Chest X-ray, AP view. Patient: 27 years old, sex M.
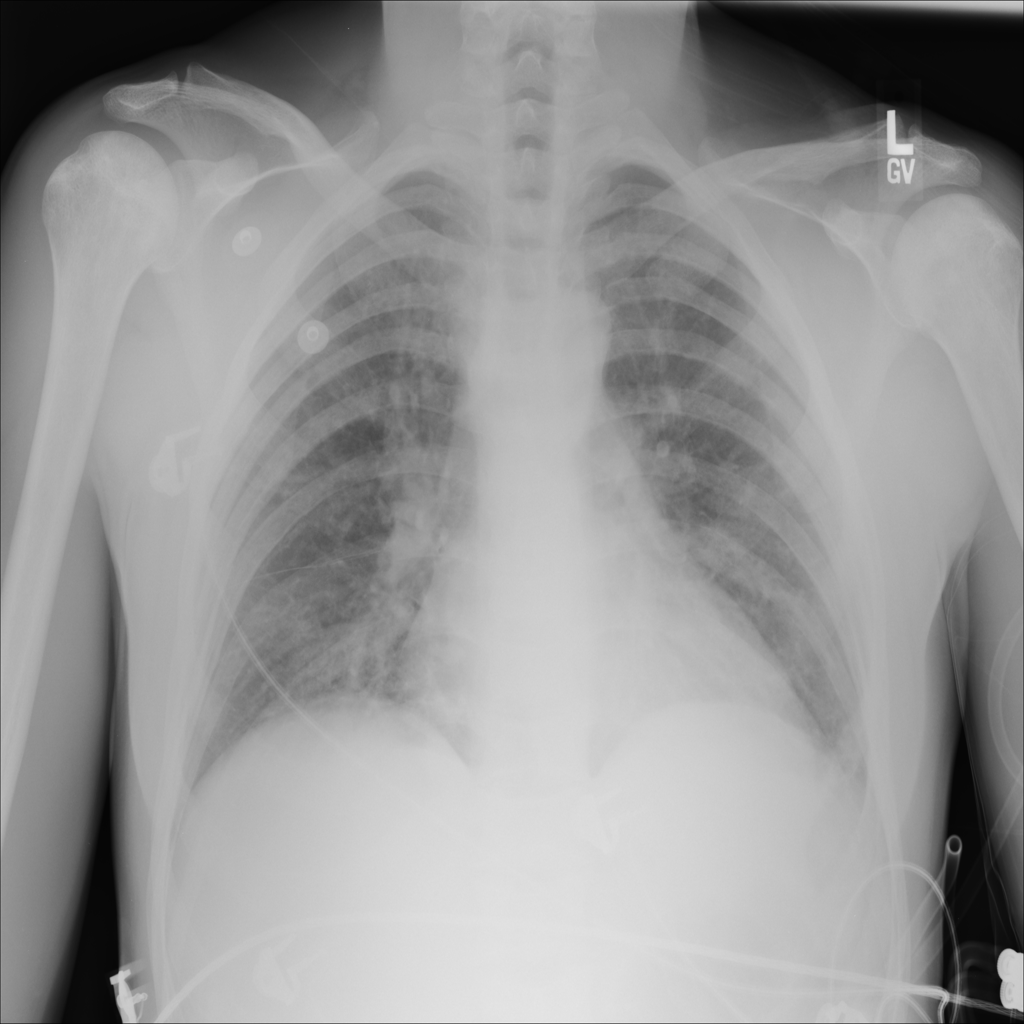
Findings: No Finding